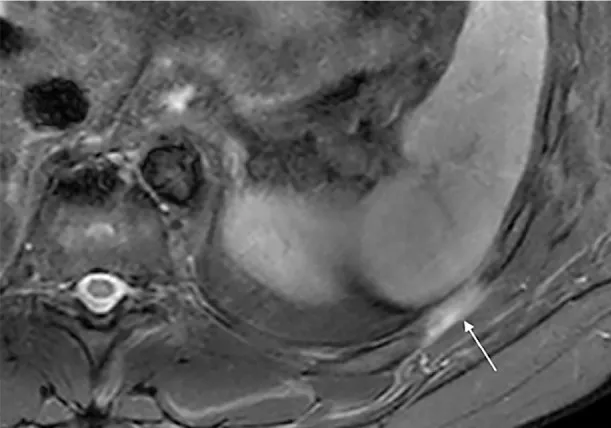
Axial STIR image of left chest wall demonstrating uniform high signal within the intercostal muscle layers between the left 10th and 11th ribs in keeping with oedema (white arrows). Note homogenous involvement of all 3 intercostal muscle layers.
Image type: radiology (mri)